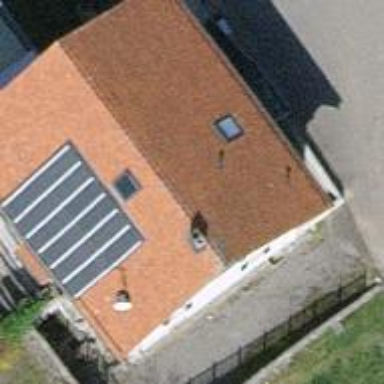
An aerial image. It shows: Simple and straightforward house.